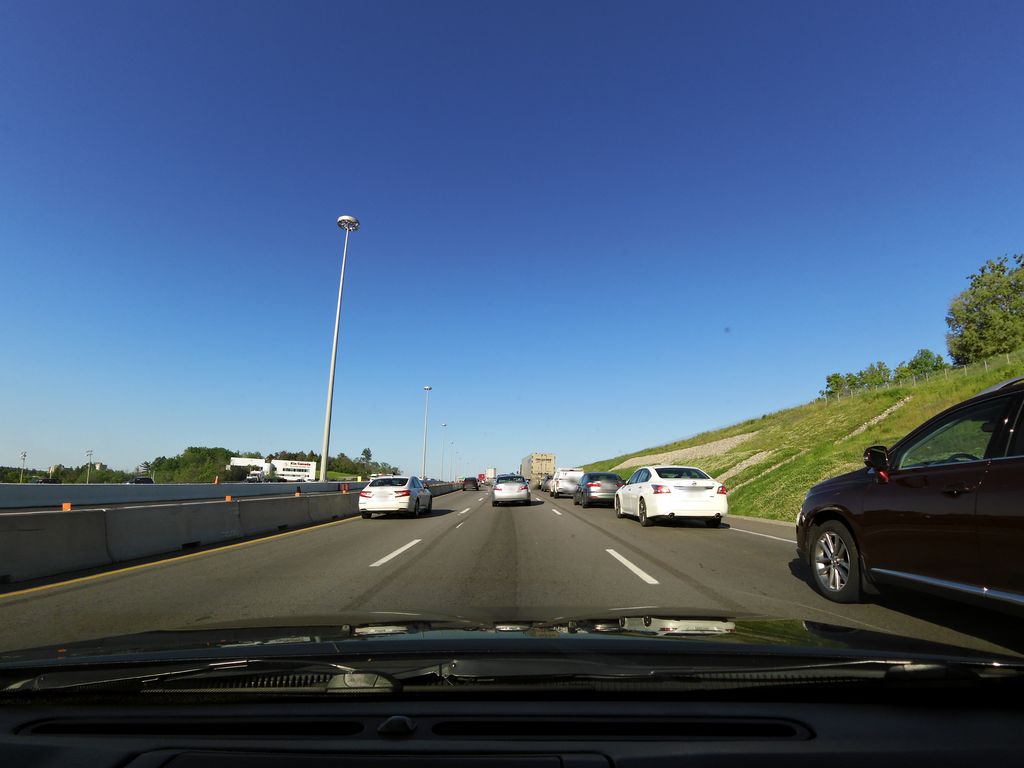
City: kitchener-waterloo